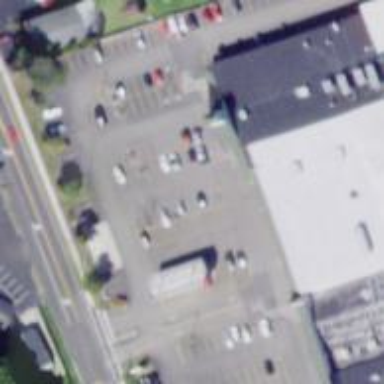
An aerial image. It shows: Retail building housing supermarket.